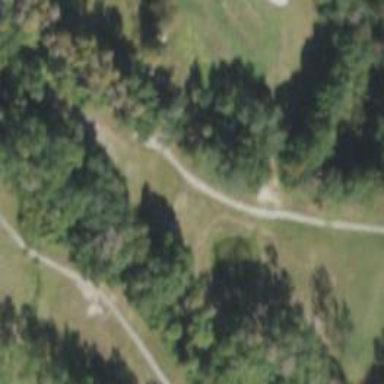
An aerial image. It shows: Pathway for golfing.